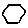
Label: hexagon